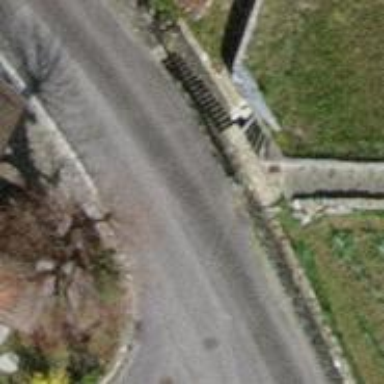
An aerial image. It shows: Road with steps.